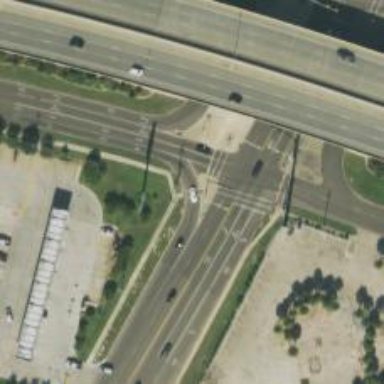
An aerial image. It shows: Uncontrolled crossing on the road.